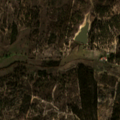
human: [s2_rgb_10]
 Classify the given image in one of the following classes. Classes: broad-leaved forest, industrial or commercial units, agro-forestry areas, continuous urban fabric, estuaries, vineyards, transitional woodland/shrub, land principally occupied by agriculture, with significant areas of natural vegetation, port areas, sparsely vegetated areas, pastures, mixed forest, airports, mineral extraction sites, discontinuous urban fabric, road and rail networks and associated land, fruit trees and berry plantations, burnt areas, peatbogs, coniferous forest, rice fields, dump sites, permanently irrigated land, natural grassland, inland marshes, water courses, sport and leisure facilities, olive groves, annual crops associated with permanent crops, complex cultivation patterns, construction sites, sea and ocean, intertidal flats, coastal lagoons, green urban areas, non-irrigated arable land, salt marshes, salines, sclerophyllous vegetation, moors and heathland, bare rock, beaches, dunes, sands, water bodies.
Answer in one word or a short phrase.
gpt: complex cultivation patterns, agro-forestry areas, broad-leaved forest